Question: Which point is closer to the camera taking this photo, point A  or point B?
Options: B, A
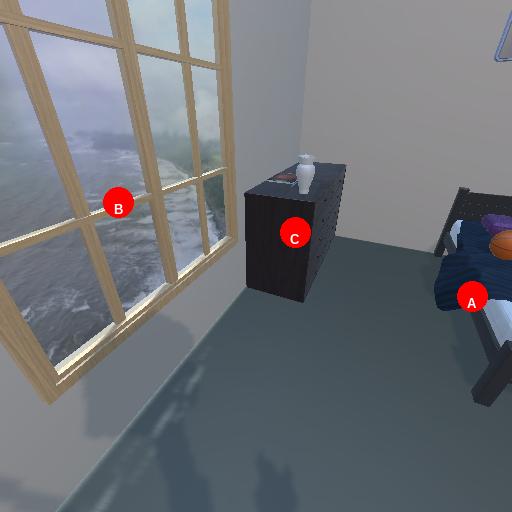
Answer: B